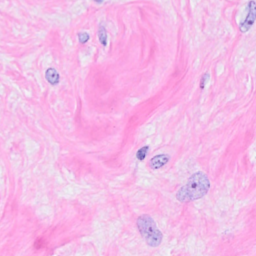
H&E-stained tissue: Breast